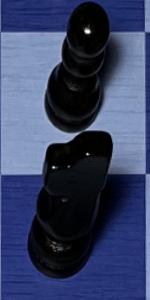
Label: Knight_Black